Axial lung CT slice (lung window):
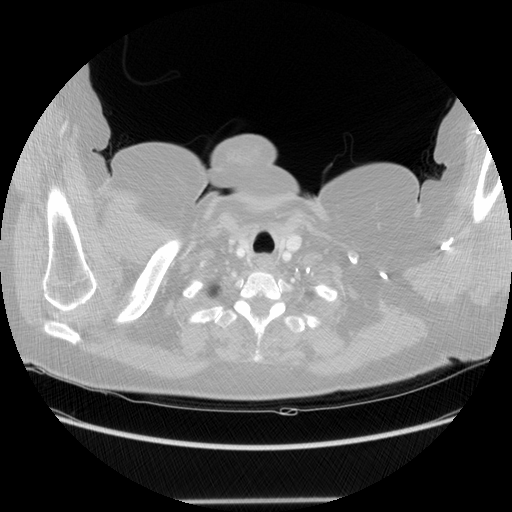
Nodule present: no